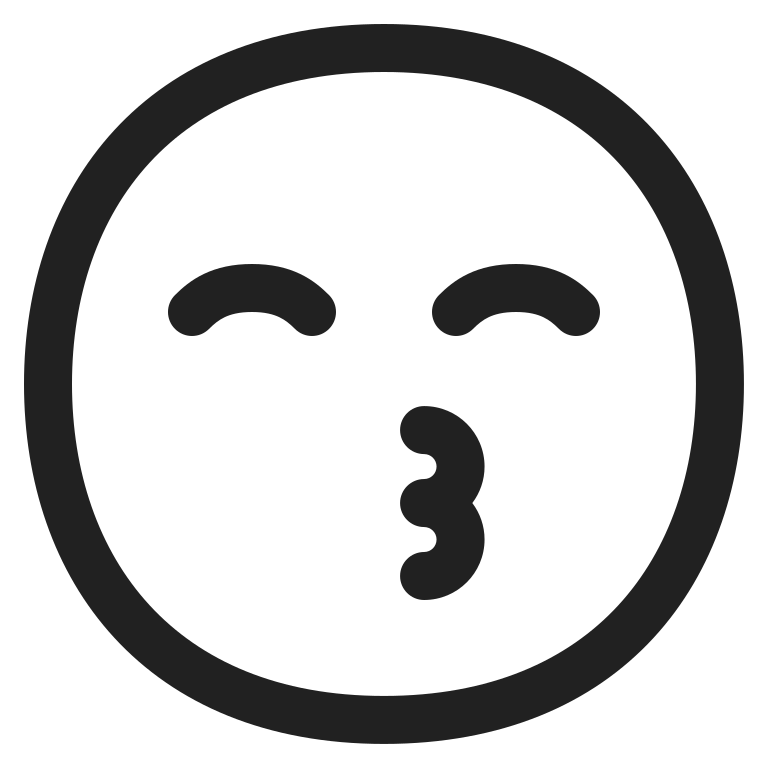
kissing face with smiling eyes high contrast